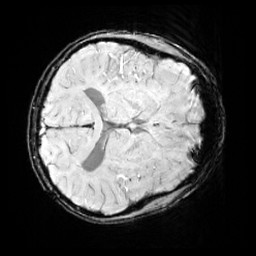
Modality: SWI
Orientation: axial
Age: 11
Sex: male
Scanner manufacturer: siemens
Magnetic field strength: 3 T
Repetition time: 0.027 s
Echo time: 0.02 s